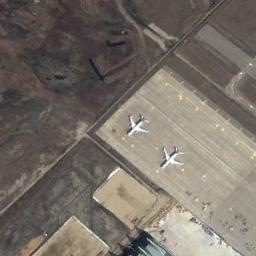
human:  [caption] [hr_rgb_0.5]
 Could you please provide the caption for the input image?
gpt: There are two planes of the same size in a clearing, With many buildings next to the plane .

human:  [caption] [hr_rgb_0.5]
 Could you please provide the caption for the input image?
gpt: Two white planes parked on grey ground with yellow landmarks around .

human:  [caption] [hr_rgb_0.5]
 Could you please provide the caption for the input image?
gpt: Two planes are parked on the runway next to the bare ground .

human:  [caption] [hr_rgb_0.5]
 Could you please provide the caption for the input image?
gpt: Two adjacent planes parked on the airport and the lawn beside .

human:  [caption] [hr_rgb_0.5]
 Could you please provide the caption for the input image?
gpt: Two planes are on the ground between the building and the grass .